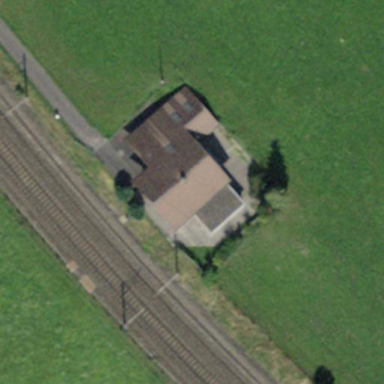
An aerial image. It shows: Simple and straightforward house.